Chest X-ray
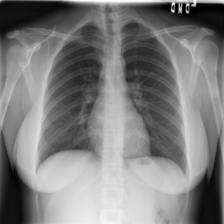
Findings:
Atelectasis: negative
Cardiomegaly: negative
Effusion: negative
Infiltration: negative
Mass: negative
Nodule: negative
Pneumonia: negative
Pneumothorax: negative
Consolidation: negative
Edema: negative
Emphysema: negative
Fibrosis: negative
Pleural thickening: negative
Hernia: negative